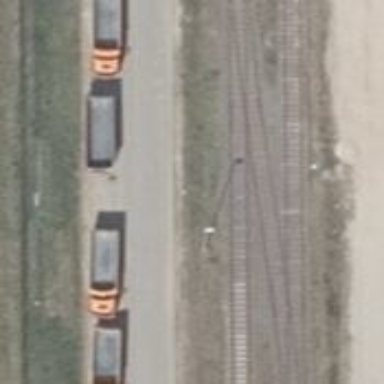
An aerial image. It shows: Rail spur service.